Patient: sex F, age 58
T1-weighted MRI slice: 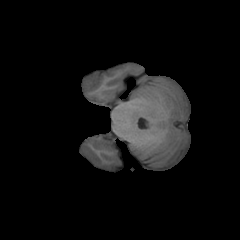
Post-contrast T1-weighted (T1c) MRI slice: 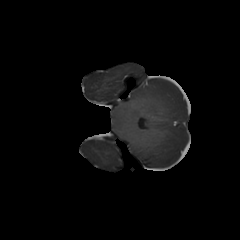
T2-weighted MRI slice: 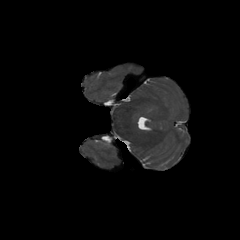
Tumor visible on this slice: yes
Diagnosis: Glioblastoma, IDH-wildtype
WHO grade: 4